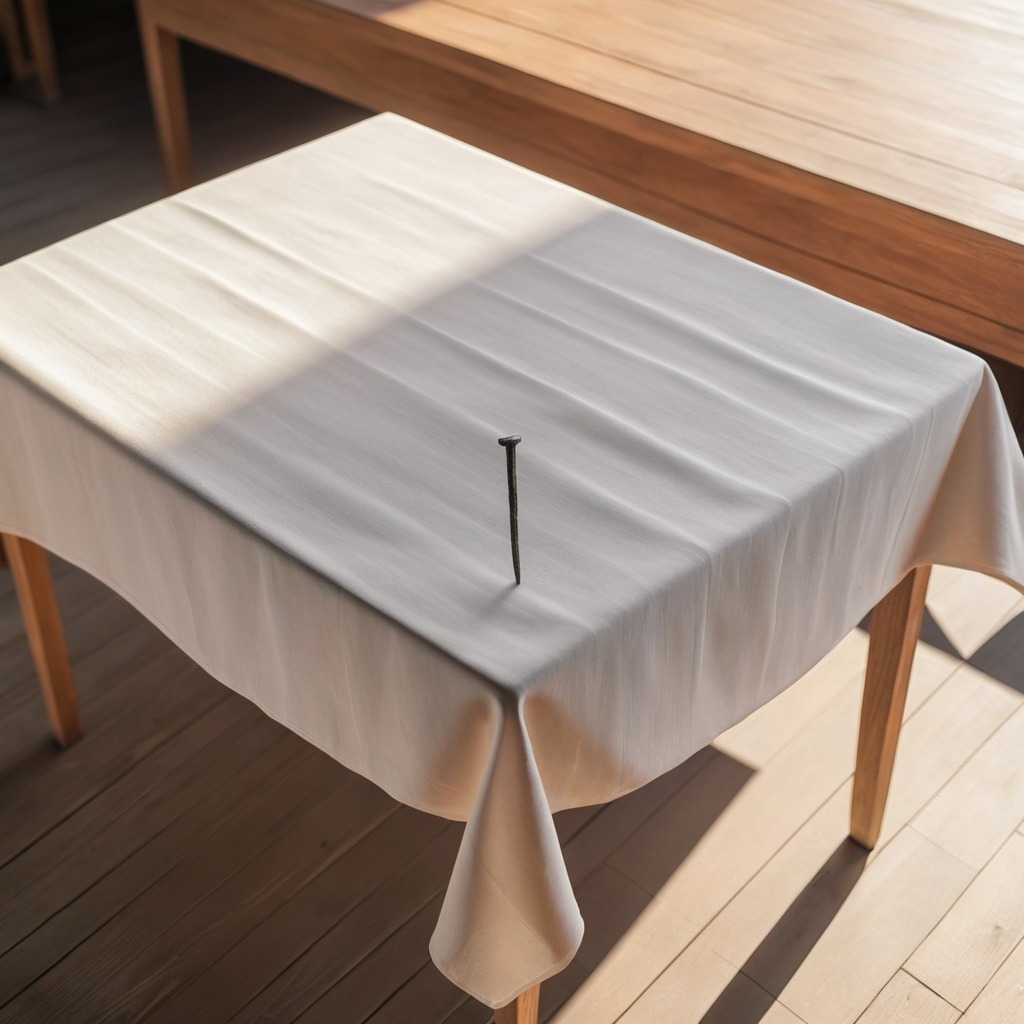
A nail lying on the wooden table in an outdoor workshop during daytime bright natural light soft shadows worn but beneath the cloth